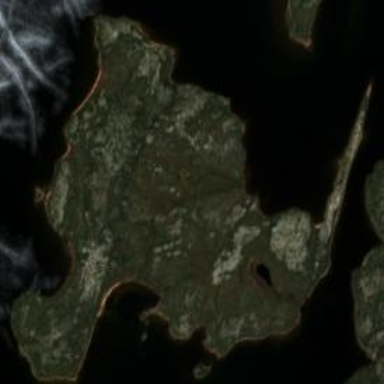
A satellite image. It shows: Image showing island.